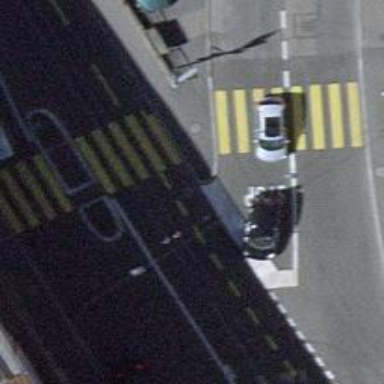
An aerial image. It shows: Kerb barrier.